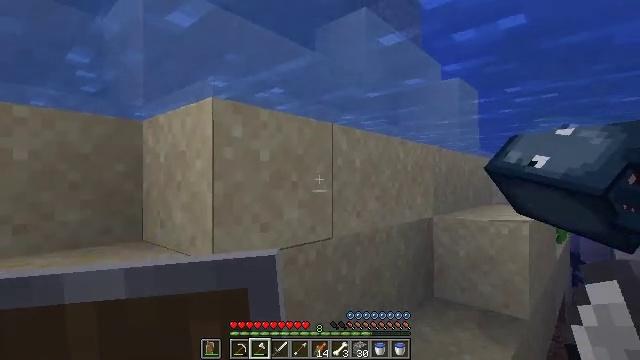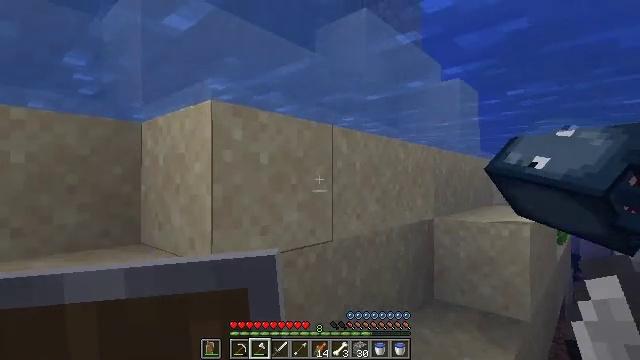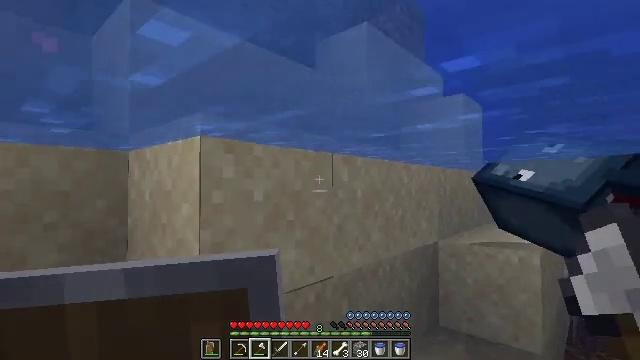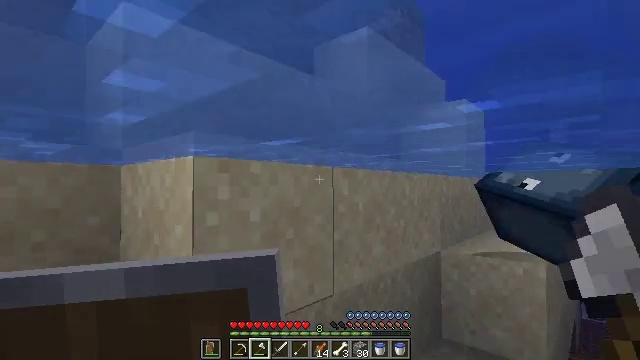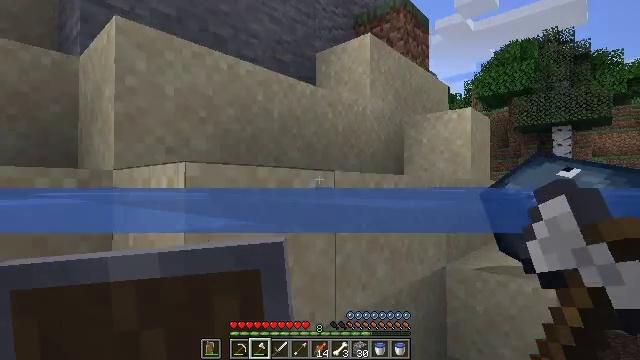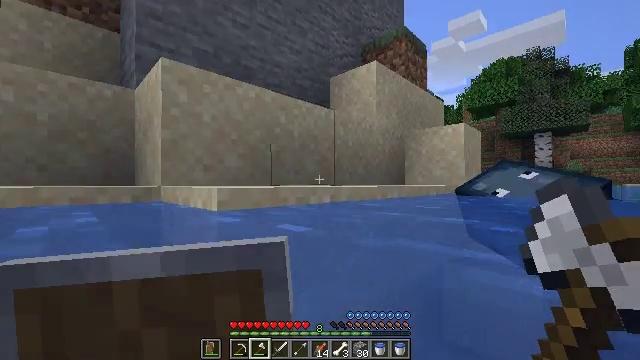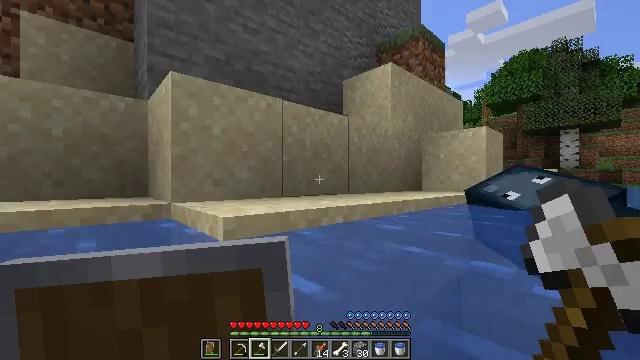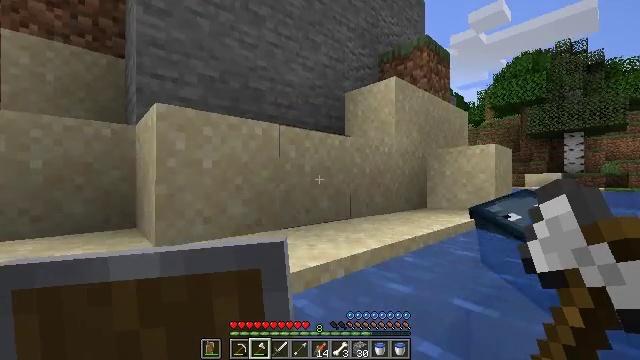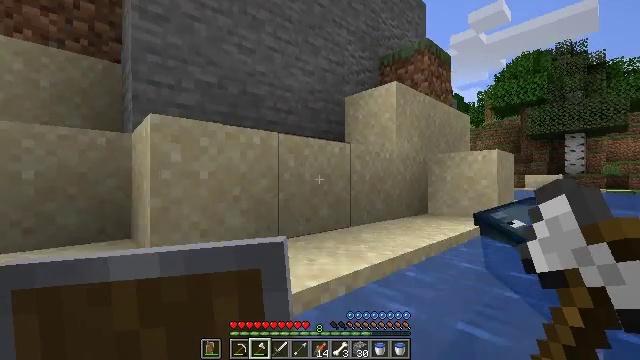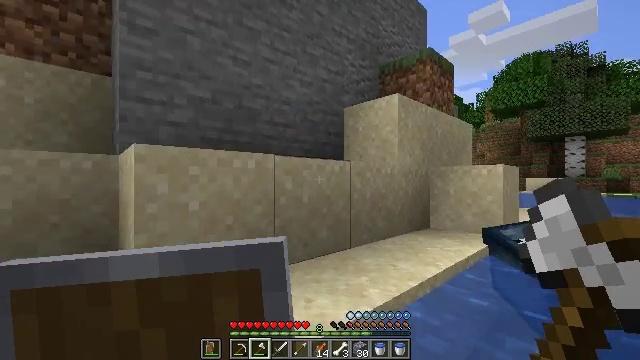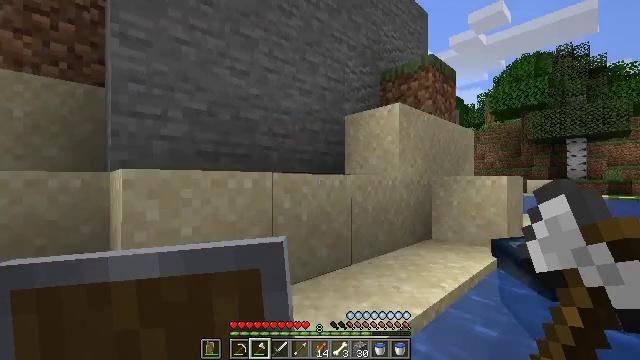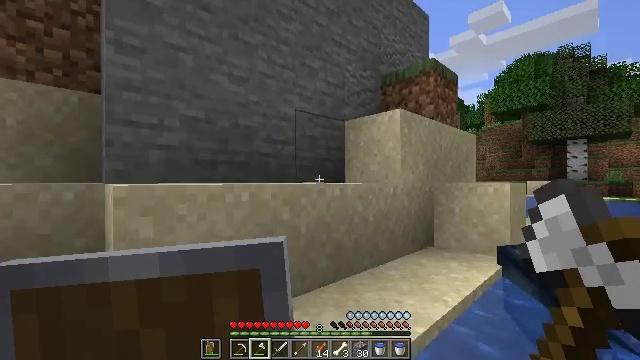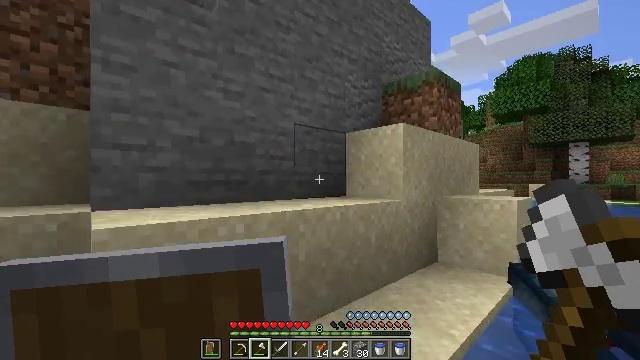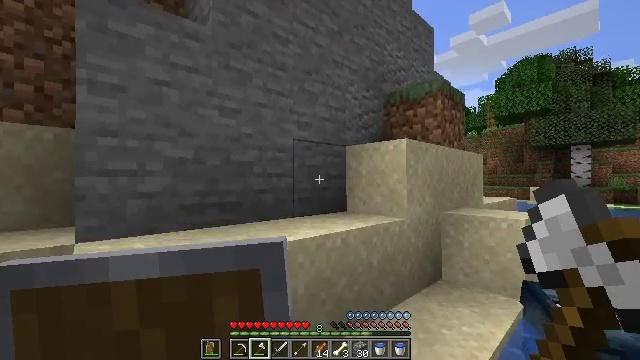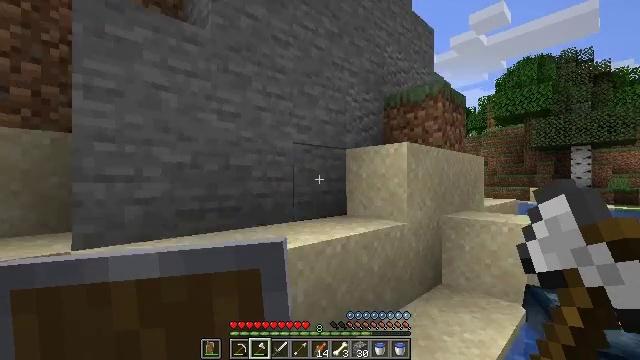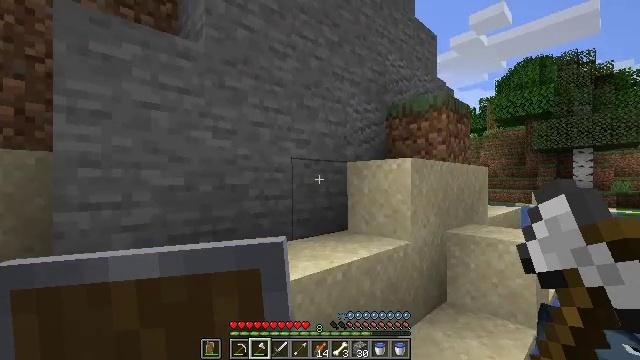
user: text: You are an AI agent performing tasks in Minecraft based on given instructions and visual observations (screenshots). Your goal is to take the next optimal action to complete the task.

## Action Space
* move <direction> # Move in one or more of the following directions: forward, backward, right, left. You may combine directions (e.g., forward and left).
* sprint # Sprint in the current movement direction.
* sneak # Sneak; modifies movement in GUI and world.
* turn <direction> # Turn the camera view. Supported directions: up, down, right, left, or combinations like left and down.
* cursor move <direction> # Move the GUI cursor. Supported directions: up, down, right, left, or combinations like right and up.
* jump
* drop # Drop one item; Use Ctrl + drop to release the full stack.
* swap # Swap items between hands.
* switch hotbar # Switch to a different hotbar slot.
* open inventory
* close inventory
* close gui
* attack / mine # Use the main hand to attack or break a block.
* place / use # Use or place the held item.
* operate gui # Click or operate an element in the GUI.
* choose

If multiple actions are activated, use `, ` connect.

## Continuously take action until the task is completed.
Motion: motion action
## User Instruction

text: Hunt a salmon.
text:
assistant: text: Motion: move forward, jump
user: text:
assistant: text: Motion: move forward, jump
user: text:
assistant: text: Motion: move forward, jump
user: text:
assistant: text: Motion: move forward, jump
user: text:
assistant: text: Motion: move forward, turn left, jump
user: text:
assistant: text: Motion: move forward, turn left, jump
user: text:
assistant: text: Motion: move forward, jump
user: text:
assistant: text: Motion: move forward, jump
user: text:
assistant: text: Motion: move forward, jump
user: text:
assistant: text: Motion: move forward, jump
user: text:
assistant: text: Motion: move forward, jump
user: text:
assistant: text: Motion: move forward, jump
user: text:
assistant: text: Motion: move forward, jump
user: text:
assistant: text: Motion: move forward, jump
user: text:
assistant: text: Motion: move forward, jump
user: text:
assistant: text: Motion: move forward, jump
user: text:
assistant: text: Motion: move forward, jump
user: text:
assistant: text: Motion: move forward, jump
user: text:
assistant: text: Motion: move forward, jump
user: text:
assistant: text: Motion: move forward, jump
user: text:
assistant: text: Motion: move forward, jump
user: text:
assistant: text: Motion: move forward, jump
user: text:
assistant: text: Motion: move forward, jump
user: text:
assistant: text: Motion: move forward, jump
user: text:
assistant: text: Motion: move forward, turn right, jump
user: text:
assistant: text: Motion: move forward, jump
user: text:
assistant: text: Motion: move forward, turn right and down, jump
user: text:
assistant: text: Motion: move forward, turn right and down, jump
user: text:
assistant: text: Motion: move forward, turn right and down, jump
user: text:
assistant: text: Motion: move forward, turn right and down, jump